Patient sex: M
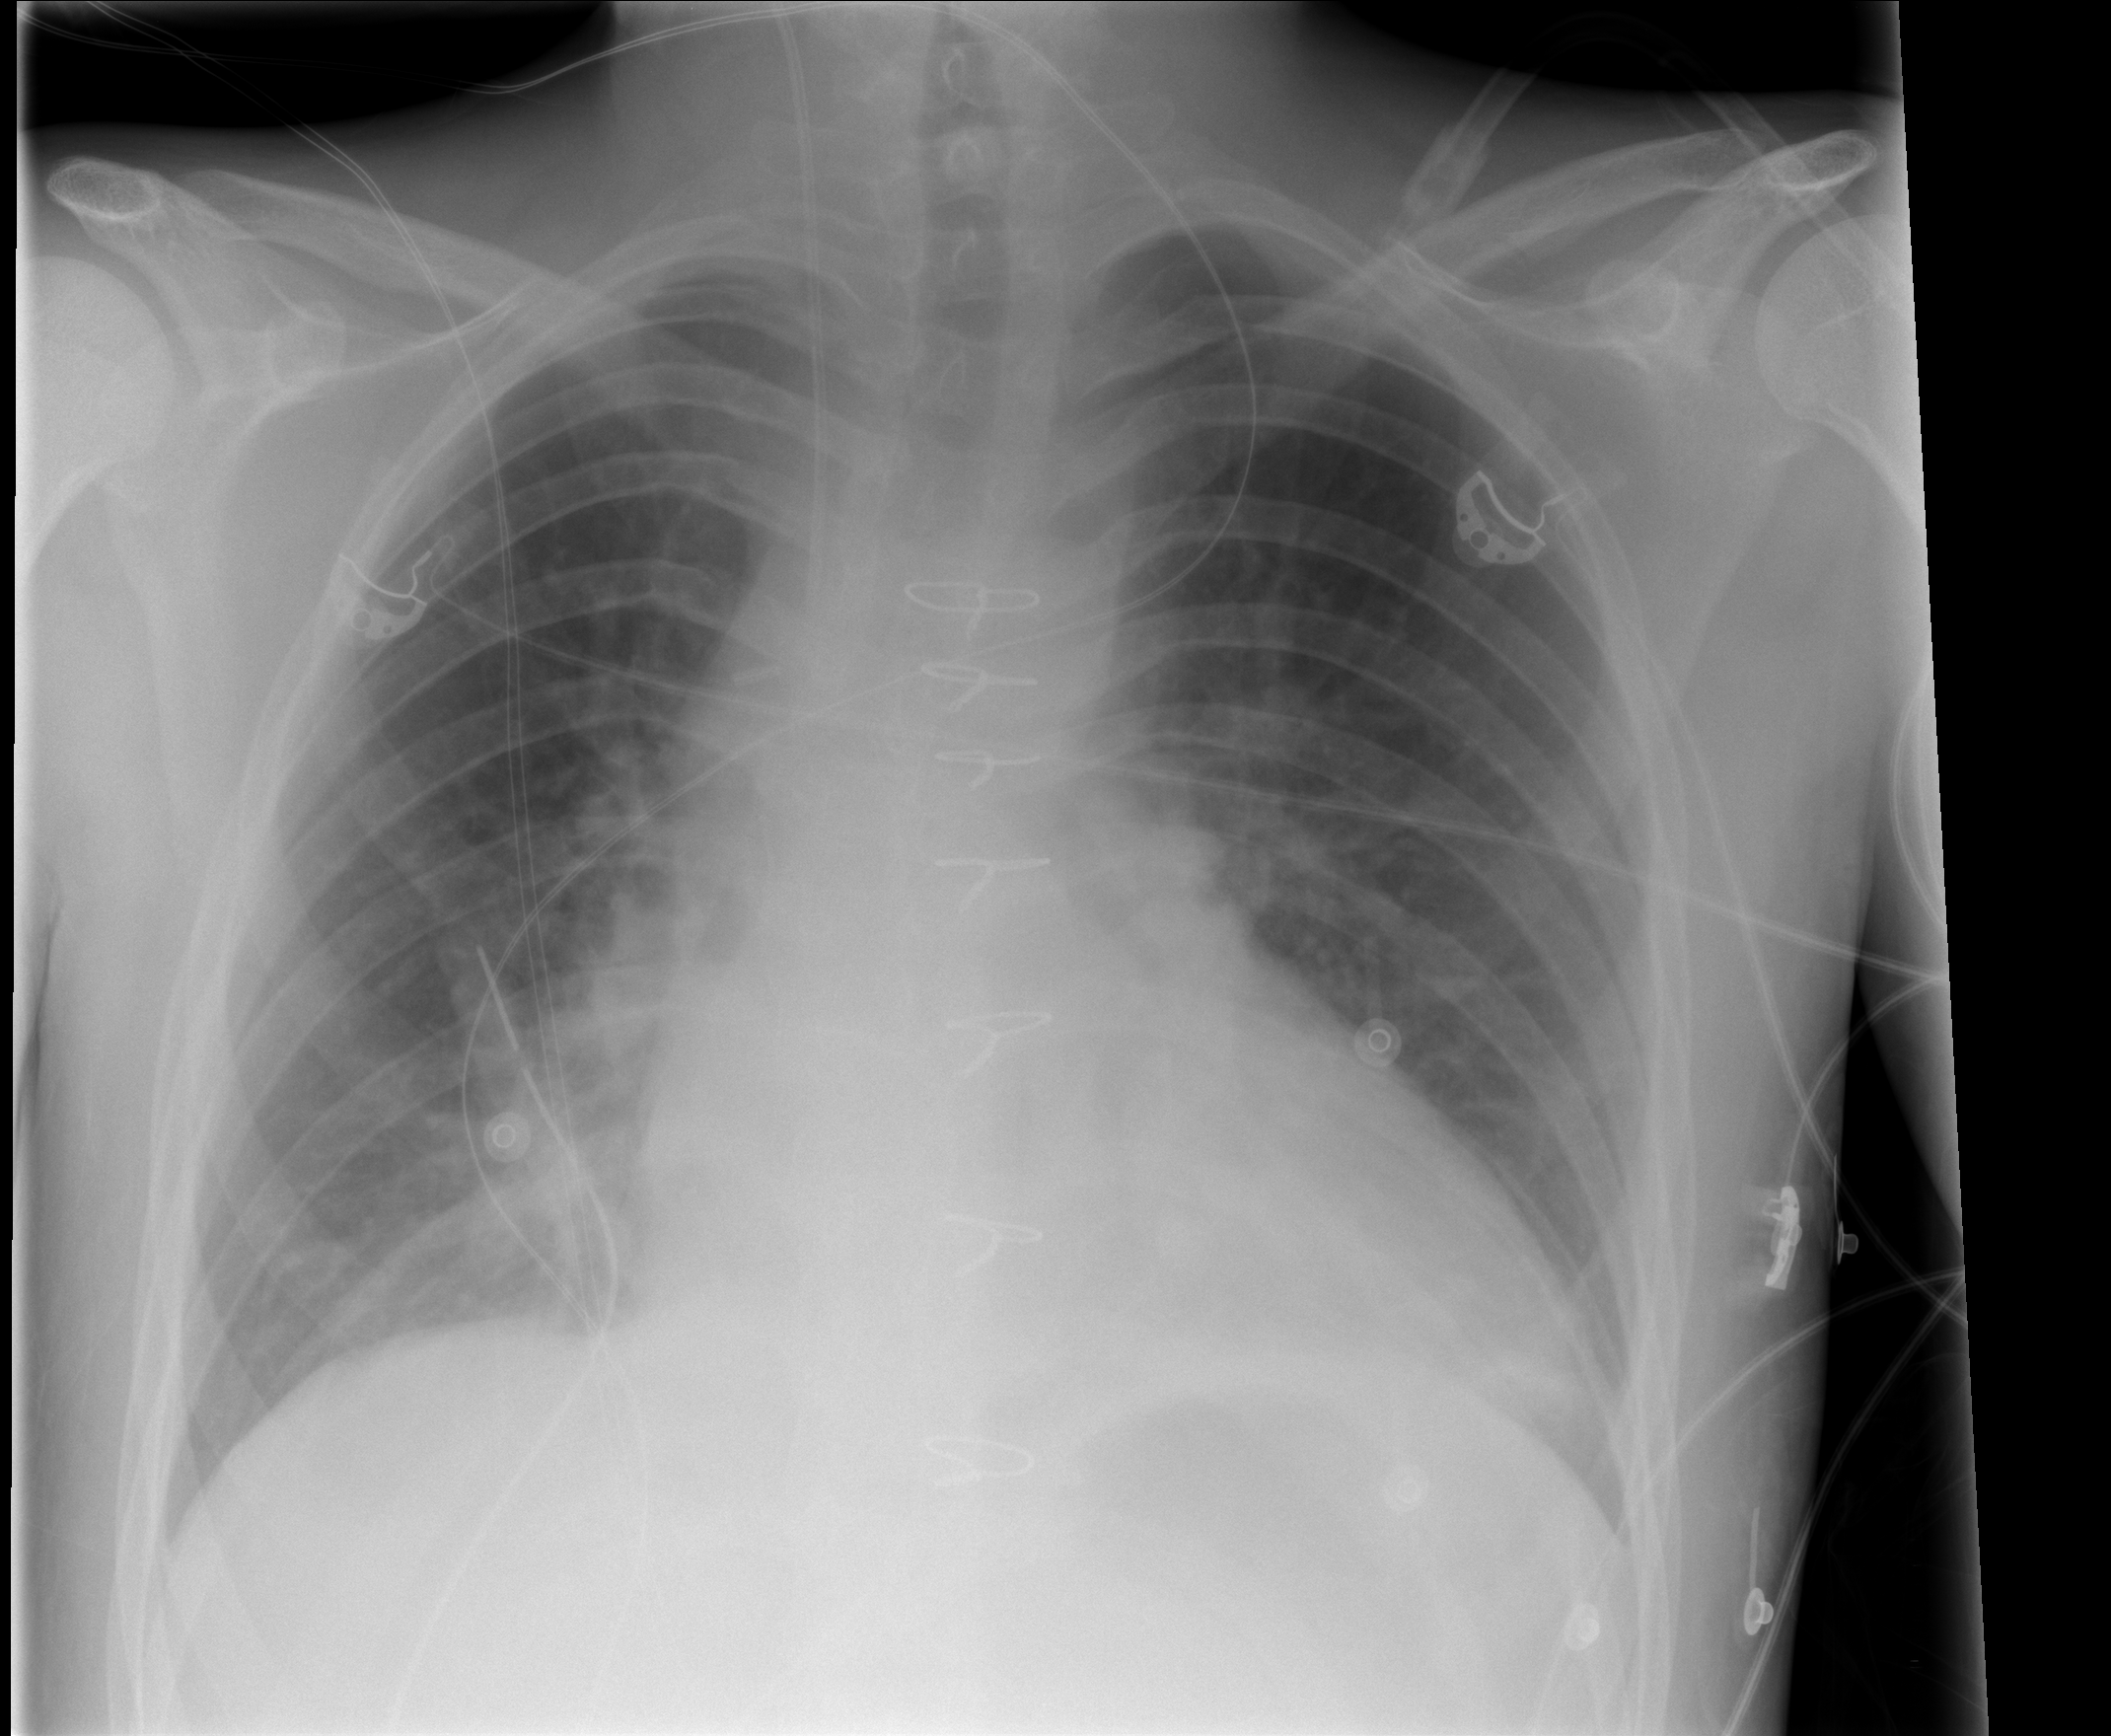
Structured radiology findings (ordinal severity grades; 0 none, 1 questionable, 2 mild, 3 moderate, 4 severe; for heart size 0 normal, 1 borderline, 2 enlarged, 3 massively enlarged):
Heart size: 2
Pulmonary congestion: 1
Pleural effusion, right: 0
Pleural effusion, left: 0
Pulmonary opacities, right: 0
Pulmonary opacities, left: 0
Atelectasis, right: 1
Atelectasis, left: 0